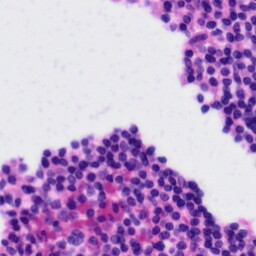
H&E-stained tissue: Tonsil